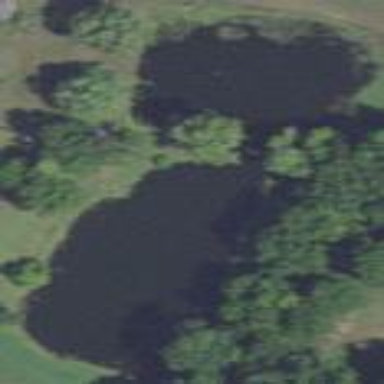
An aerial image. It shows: Pond with natural water.